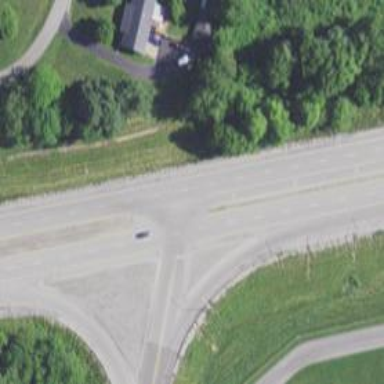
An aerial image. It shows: Asphalt trunk highway classified as expressway.